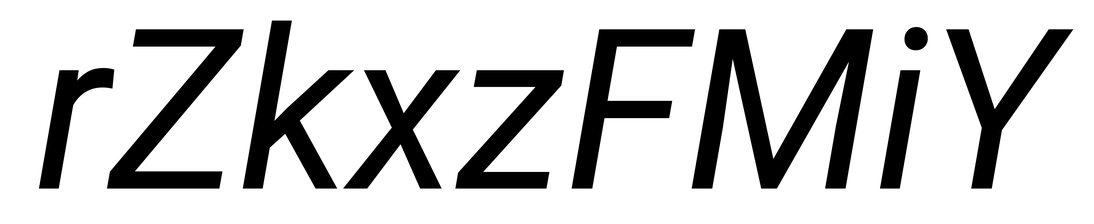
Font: Roboto-Italic_Italic